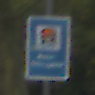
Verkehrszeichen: Wasserschutzgebiet
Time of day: Midday
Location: Outdoor (Nature)
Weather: Overcast
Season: Autumn
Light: Natural